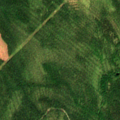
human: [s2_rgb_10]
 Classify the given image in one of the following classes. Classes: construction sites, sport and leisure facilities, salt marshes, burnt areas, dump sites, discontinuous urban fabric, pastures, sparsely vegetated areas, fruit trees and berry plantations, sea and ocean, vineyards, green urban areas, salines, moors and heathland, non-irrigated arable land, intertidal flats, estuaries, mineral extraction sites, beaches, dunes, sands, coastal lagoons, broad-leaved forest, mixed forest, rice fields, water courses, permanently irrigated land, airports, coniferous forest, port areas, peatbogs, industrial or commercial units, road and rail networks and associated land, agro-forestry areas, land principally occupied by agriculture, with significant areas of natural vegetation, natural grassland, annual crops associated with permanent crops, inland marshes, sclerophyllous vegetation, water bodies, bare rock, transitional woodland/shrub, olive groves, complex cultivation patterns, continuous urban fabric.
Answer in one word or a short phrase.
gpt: coniferous forest, transitional woodland/shrub